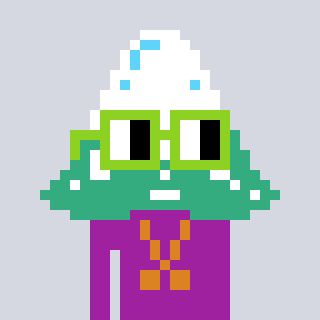
a pixel art character with square light green glasses, a snowy mountain-shaped head and a magenta-colored body on a cool background